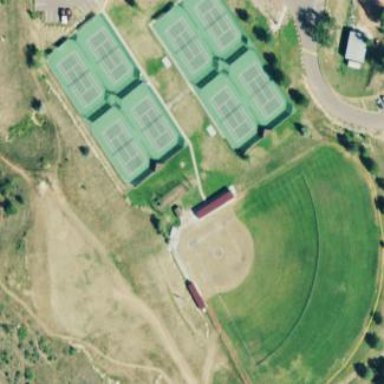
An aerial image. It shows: Tennis court on pitch designated for leisure land.